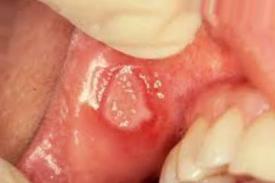
Condition: Mouth Ulcer